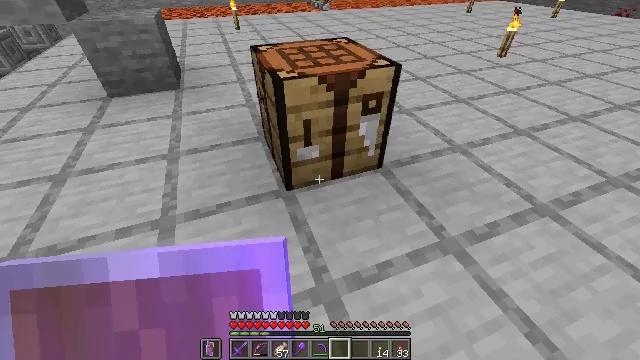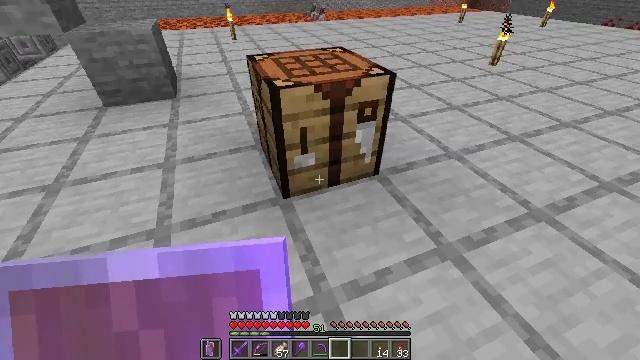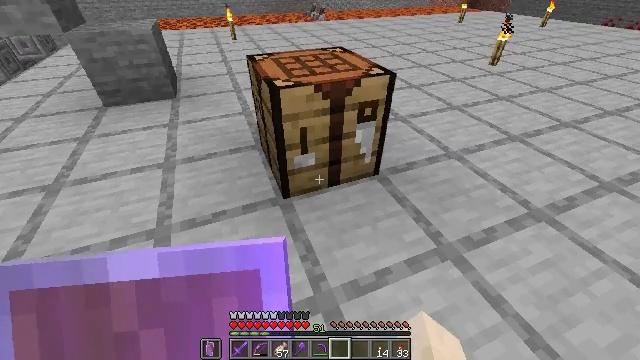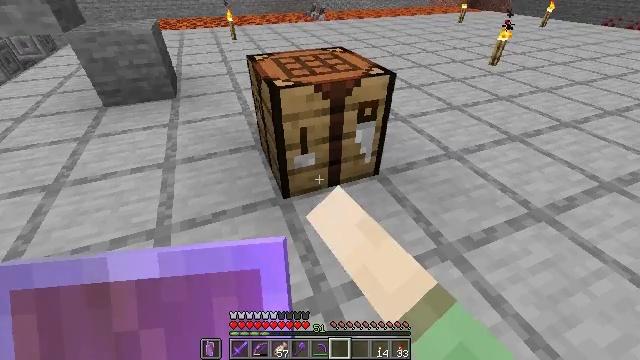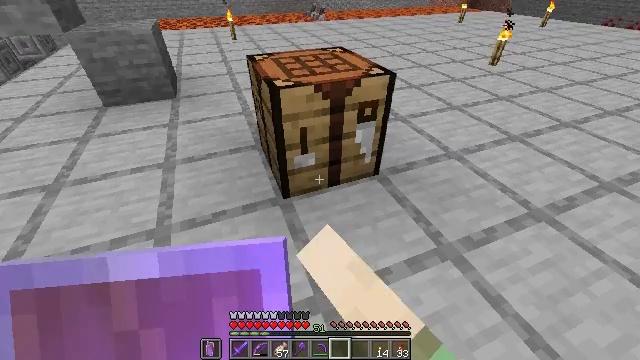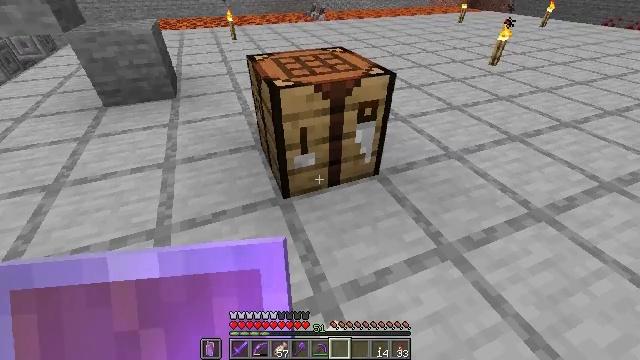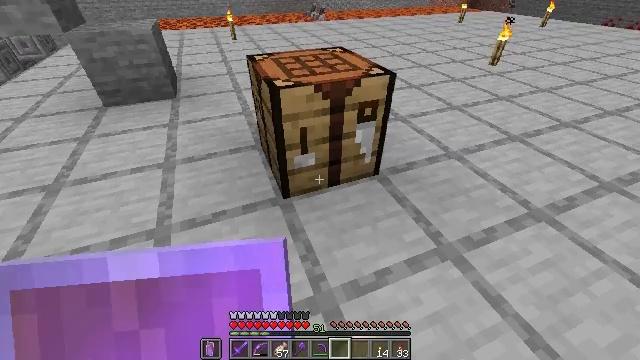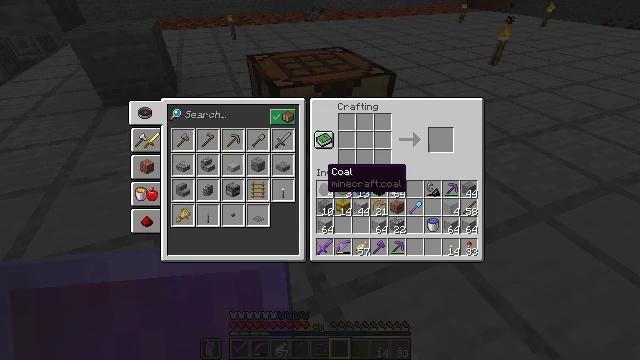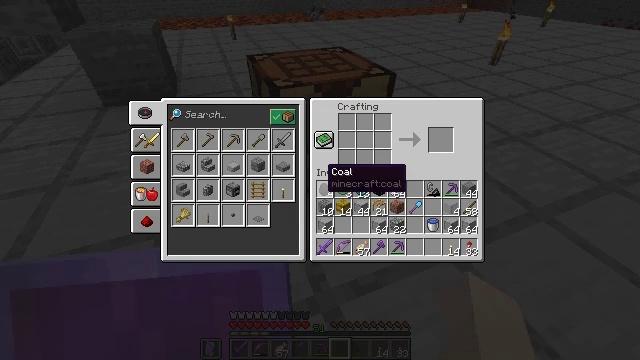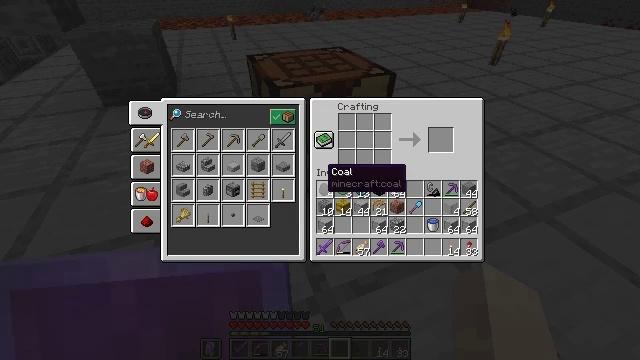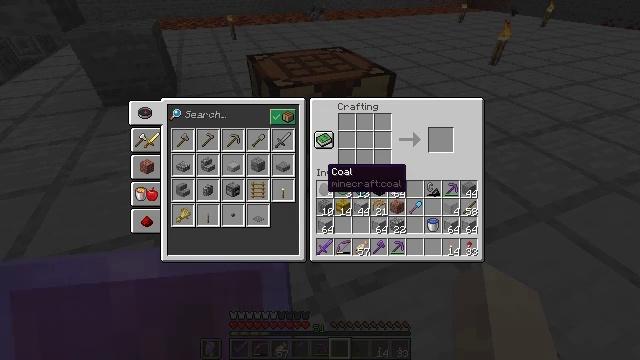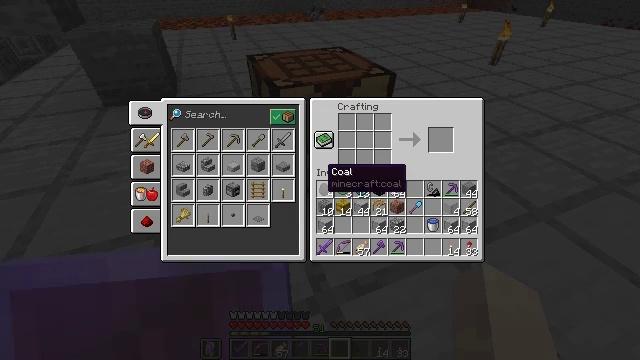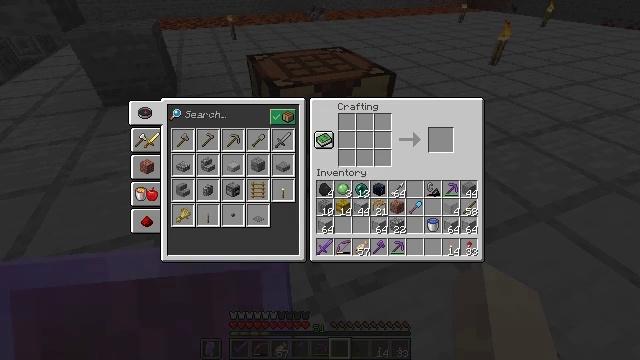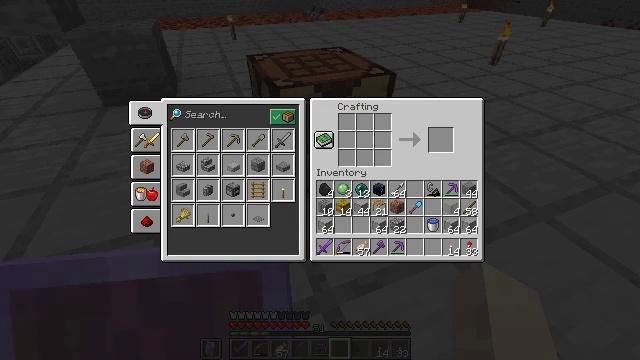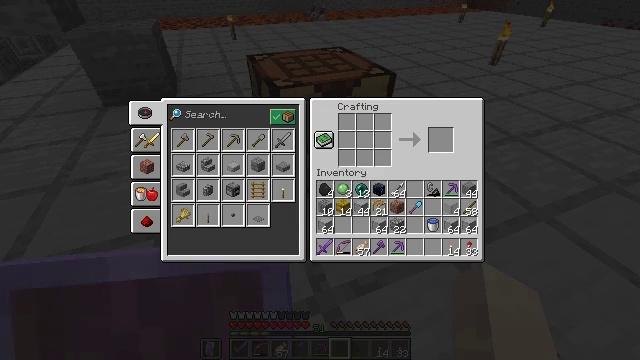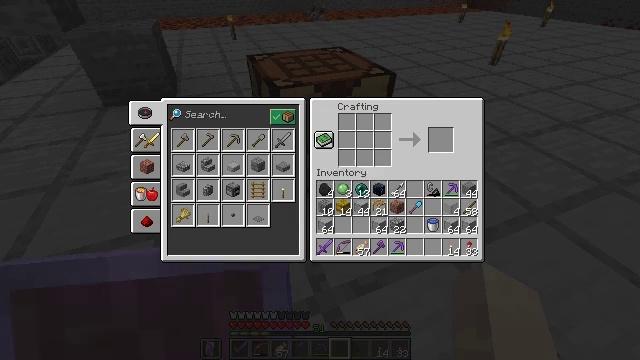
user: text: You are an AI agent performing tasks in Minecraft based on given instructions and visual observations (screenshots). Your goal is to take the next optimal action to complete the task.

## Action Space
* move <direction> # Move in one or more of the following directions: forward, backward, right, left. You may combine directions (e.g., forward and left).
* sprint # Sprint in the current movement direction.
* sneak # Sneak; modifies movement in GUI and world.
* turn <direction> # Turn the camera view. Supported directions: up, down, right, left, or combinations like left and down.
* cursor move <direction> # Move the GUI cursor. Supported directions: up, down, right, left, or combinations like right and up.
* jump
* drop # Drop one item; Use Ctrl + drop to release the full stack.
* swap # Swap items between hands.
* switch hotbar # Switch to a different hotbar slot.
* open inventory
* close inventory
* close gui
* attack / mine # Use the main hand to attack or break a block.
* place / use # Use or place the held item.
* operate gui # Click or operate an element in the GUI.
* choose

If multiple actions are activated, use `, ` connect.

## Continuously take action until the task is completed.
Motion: motion action
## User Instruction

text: Utilize the crafting table to make a smooth stone slab.
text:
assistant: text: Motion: turn up
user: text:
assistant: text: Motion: use / place
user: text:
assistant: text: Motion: use / place
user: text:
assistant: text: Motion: use / place
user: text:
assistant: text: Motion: no_op
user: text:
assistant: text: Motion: no_op
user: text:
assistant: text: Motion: open gui
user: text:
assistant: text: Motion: no_op
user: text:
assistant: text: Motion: no_op
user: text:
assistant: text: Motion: no_op
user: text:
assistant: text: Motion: no_op
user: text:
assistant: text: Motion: no_op
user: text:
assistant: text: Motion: no_op
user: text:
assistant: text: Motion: no_op
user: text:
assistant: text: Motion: cursor move left
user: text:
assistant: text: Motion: cursor move left
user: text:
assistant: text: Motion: cursor move left
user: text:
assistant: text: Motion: cursor move left
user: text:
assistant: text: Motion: cursor move left and up
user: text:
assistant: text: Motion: no_op
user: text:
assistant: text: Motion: no_op
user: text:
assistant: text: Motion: no_op
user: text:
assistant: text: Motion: no_op
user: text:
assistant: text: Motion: no_op
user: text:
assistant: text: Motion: no_op
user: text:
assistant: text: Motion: no_op
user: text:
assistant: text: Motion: no_op
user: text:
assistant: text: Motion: no_op
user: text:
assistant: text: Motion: operate gui
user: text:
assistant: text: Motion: operate gui